Question: Can you help me resolve this error:

The values I am passing is a type String^ and I am actually passing the values in a template class but shows an error
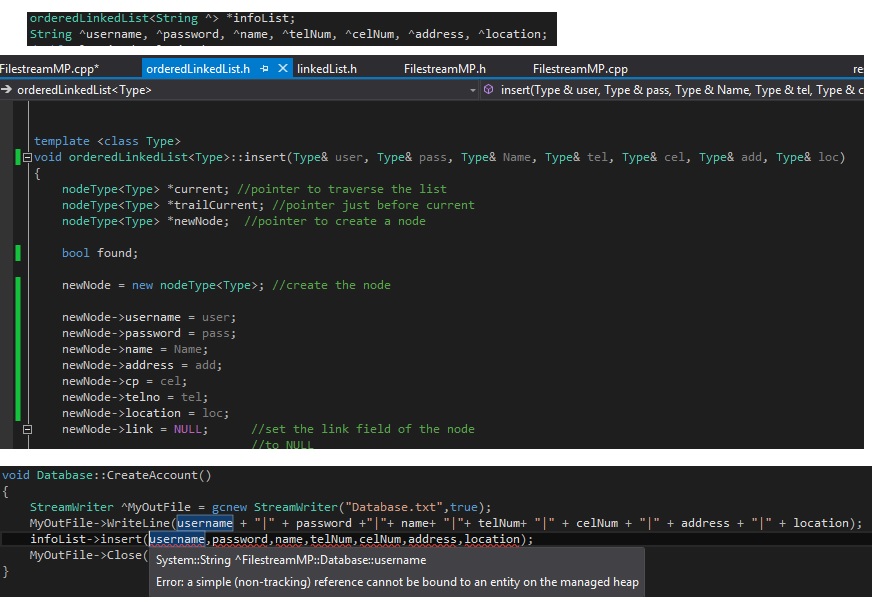
Answer: To start with it looks like you're trying to pass a managed memory 'username' to an unmanaged function.
'''
String^ s = gcnew String("sample string");
IntPtr ip = Marshal::StringToHGlobalAnsi(s);
const char* str = static_cast<const char*>(ip.ToPointer());
Console::WriteLine("(managed) passing string...");
NativeTakesAString( str );
Marshal::FreeHGlobal( ip );
'''
reference: <URL>